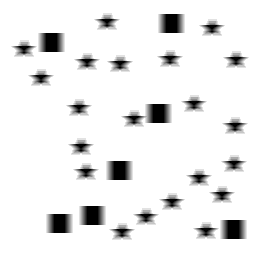
Squares: 7
Triangles: 0
Stars: 21
Total shapes: 28